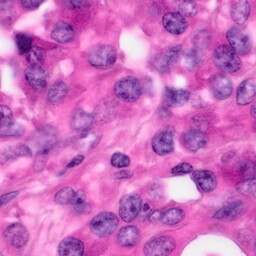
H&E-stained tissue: Pancreatic